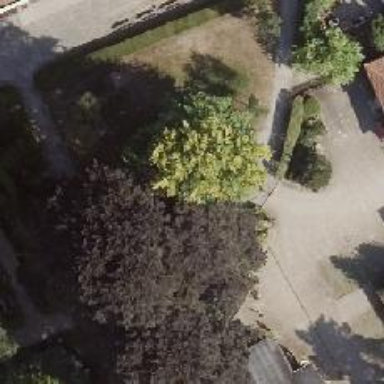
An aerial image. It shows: Deciduous tree of the genus Fagus.